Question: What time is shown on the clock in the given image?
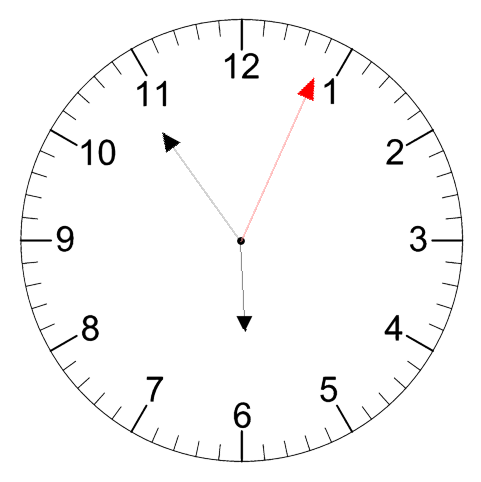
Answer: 05:54:04